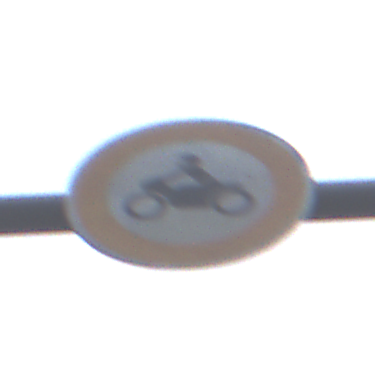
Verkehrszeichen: VerbotKraftraeder
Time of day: MorningAfternoon
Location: Outdoor (Suburban)
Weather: Overcast
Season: NotSpecified
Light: Natural